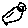
Label: bird